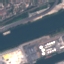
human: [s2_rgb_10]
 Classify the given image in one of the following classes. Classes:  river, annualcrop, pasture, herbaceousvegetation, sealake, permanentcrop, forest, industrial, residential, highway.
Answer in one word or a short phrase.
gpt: River